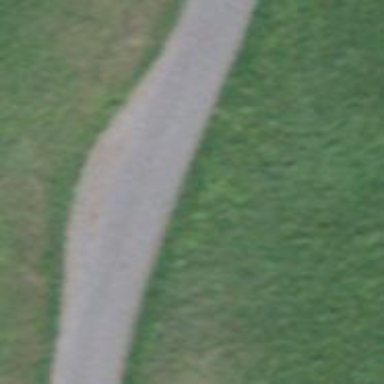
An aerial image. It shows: Passing place on the road.